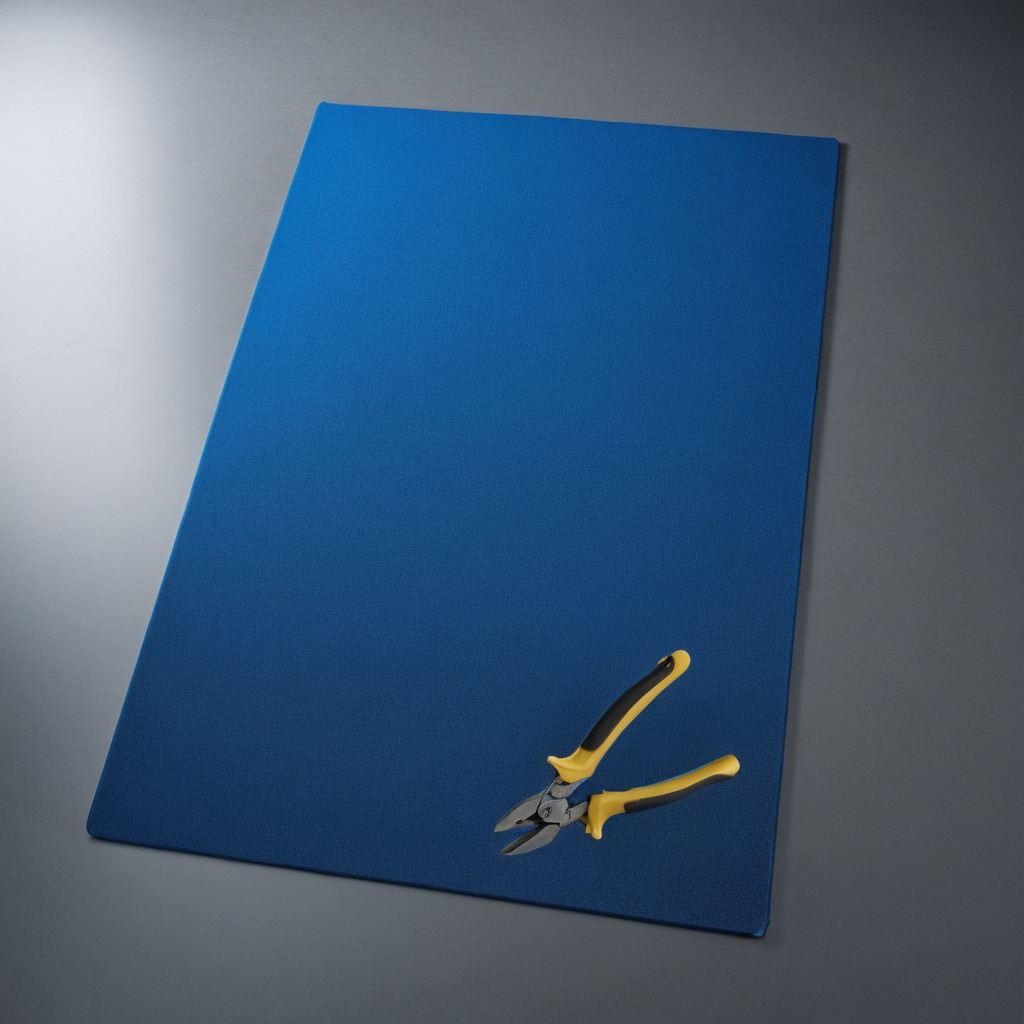
A plier lies on the blue rubber mat inside a workshop under bright overhead lighting crisp shadows high clarity worn but beneath the mat.